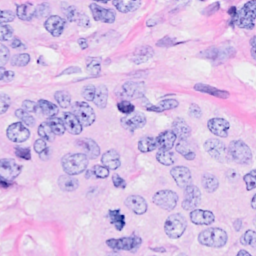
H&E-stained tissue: Breast